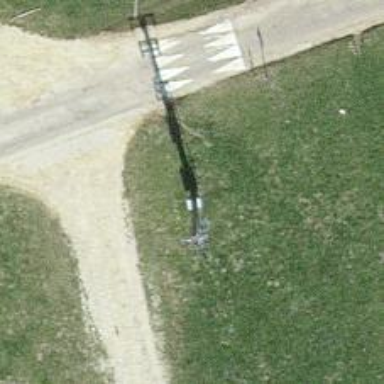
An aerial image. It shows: Minor power line.